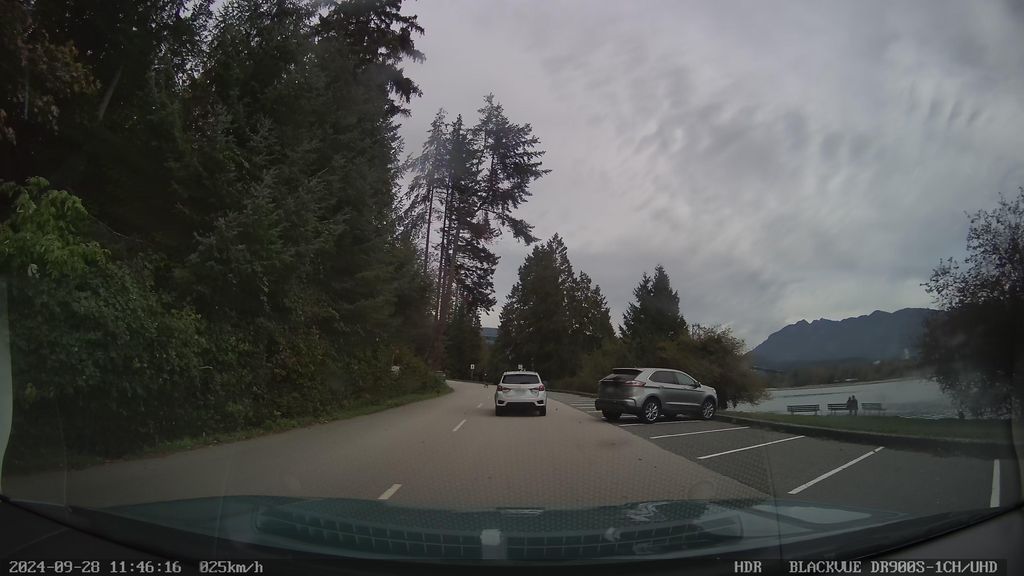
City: vancouver